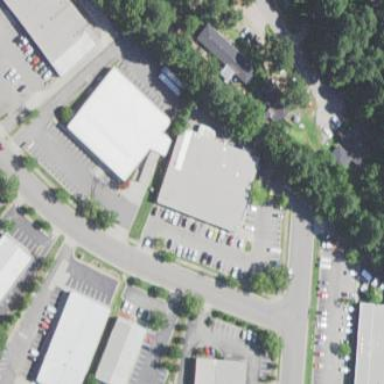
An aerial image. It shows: Commercial building.